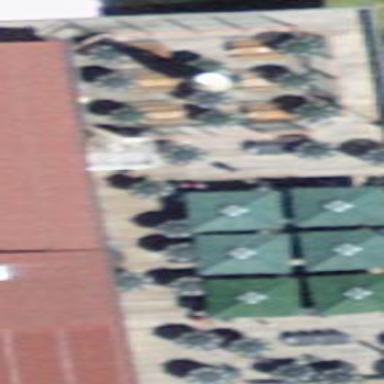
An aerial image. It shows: Outdoor seating area for leisure land.